Aerial crown-view tile of a tropical tree (Barro Colorado Island, Panama), acquired 20250124:
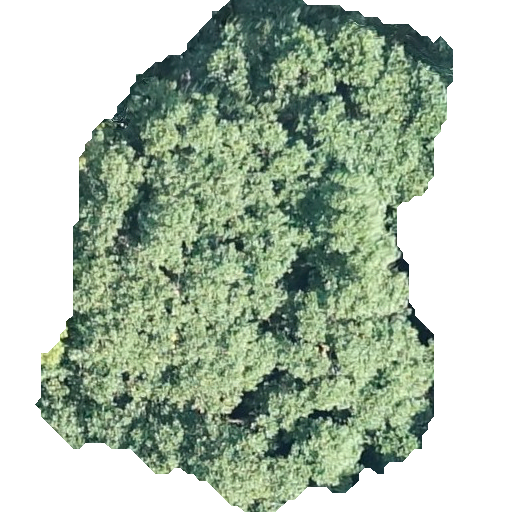
Species: Hieronyma alchorneoides
GBIF accepted scientific name: Hieronyma alchorneoides
Crown area: 232.32 m²